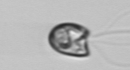
Label: flagellate_morphotype1